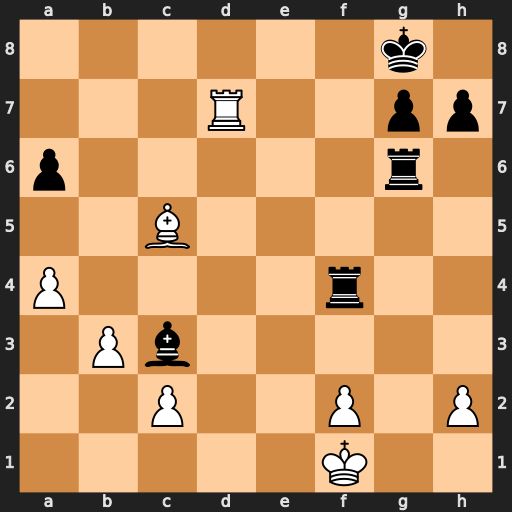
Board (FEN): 6k1/3R2pp/p5r1/2B5/P4r2/1Pb5/2P2P1P/5K2
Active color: w
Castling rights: -
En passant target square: -
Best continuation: Rd8+ Kf7 Rf8+ Ke6 Rxf4